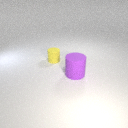
small yellow rubber cylinder to the left of large purple rubber cylinder